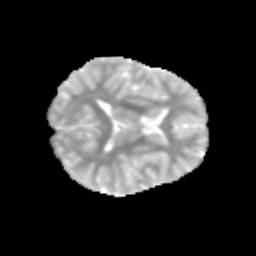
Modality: MD
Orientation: axial
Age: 9
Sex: female
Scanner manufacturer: siemens
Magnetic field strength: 3 T
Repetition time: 3.8 s
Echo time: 0.07 s